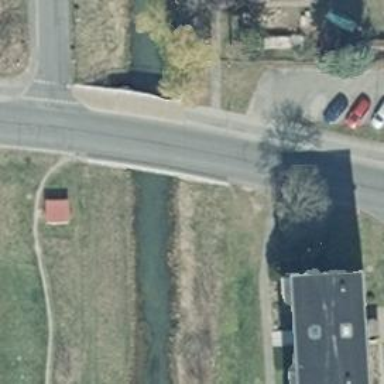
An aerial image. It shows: Residential road with paved surface and bridge. The sidewalk is on the left side.